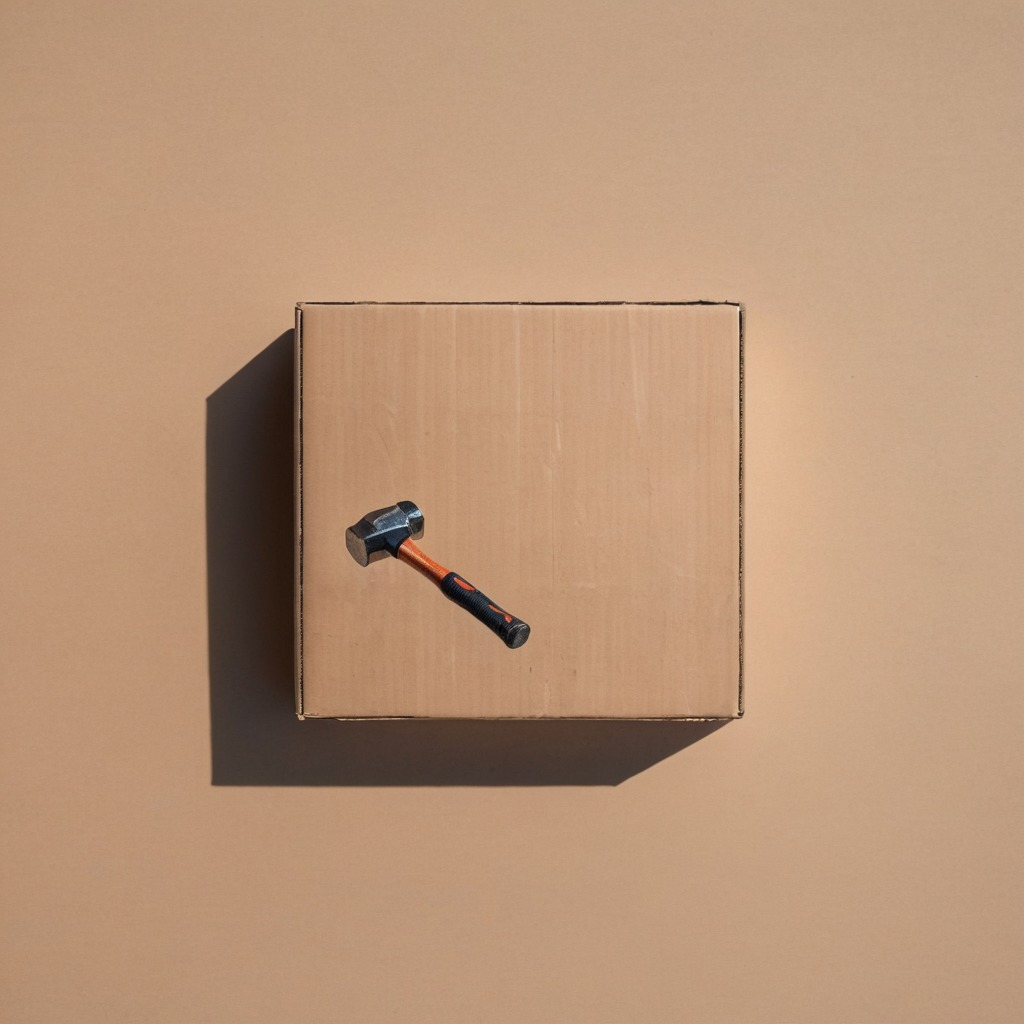
A hammer is lying on the cardboard box surface.